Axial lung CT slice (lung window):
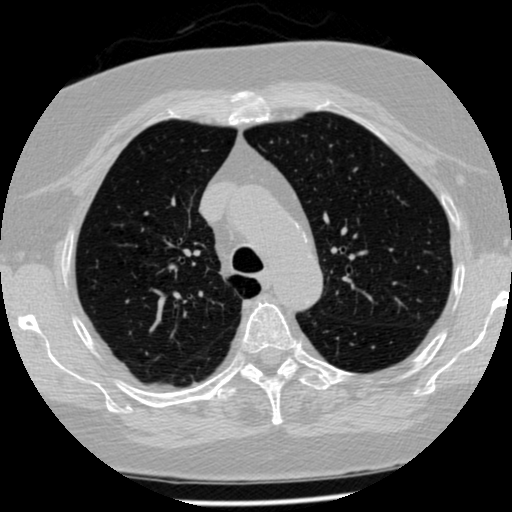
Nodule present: no